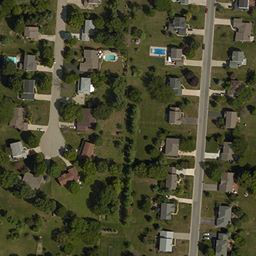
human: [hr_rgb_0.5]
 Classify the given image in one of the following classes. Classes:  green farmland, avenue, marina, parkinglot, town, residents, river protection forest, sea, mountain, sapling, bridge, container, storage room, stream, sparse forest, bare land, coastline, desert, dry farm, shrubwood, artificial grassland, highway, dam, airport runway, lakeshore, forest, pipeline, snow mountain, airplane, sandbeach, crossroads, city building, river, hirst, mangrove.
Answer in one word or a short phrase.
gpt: town